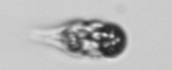
Label: Mesodinium